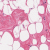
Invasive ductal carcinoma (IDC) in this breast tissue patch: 0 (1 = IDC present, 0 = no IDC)